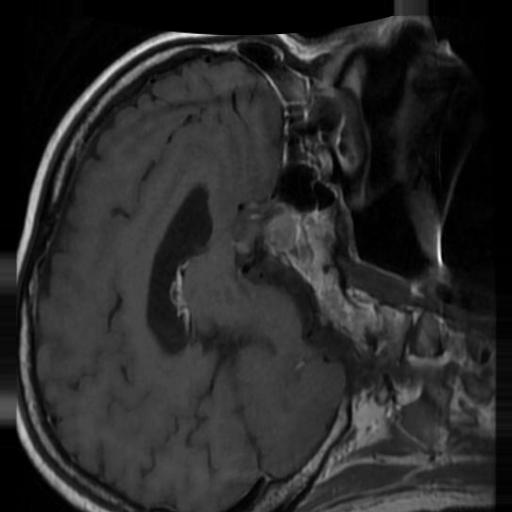
Label: brain_tumor